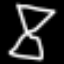
Label: hourglass